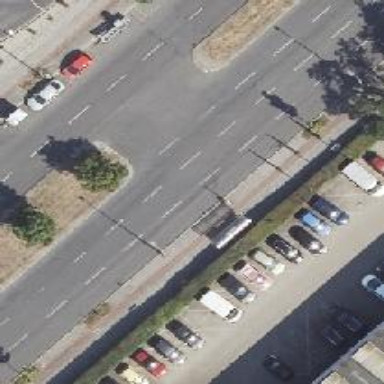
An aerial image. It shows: Tertiary road with asphalt surface. There is cycle track on the right side of the road.